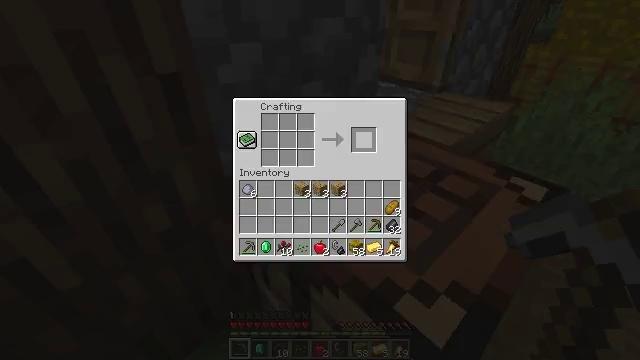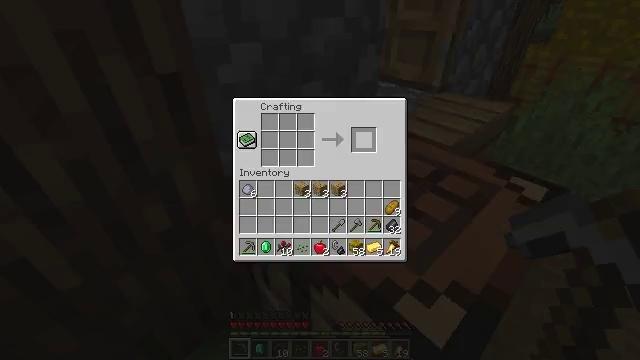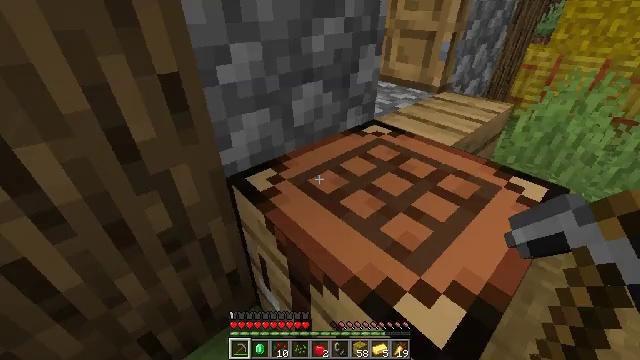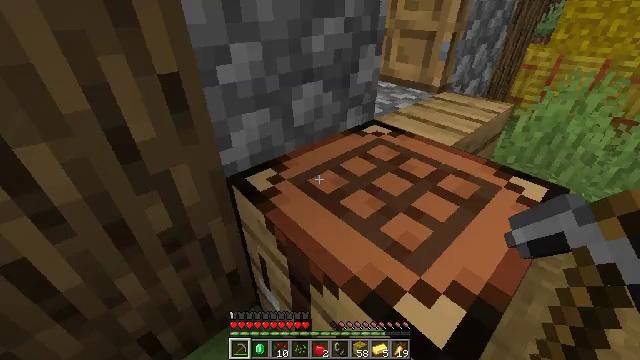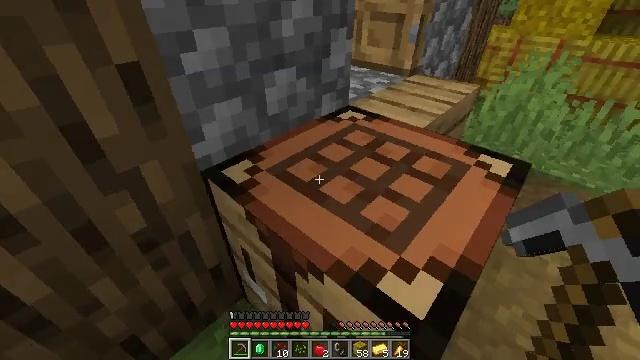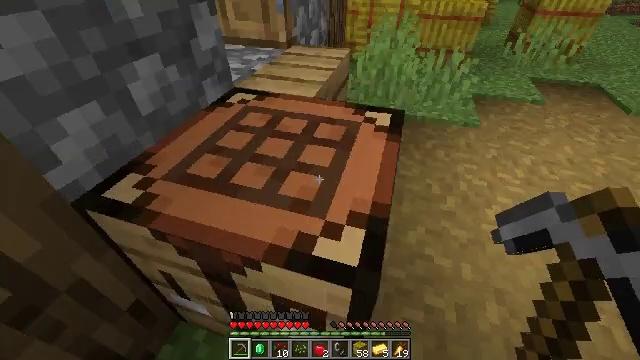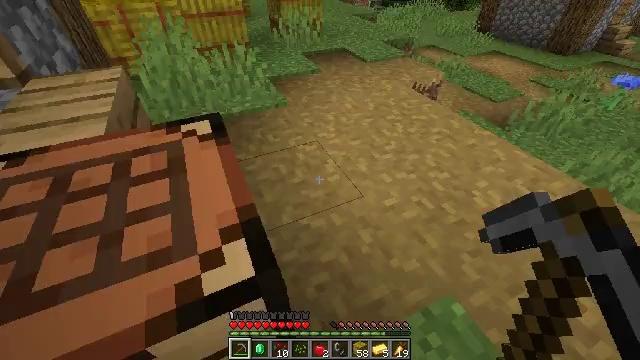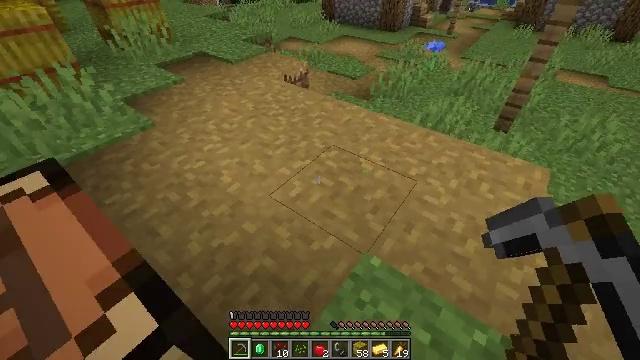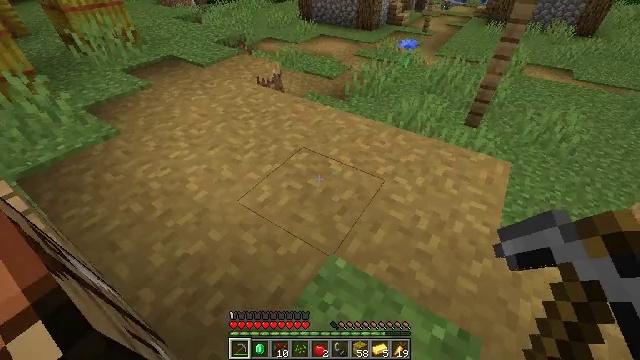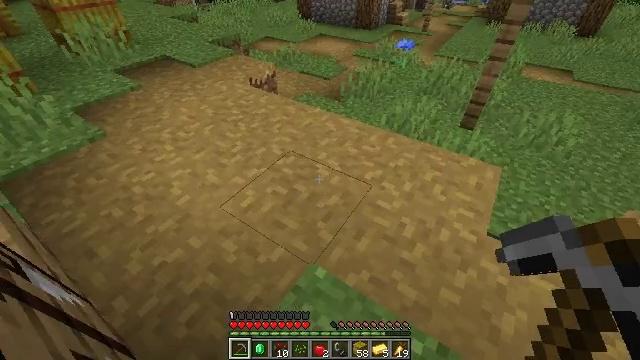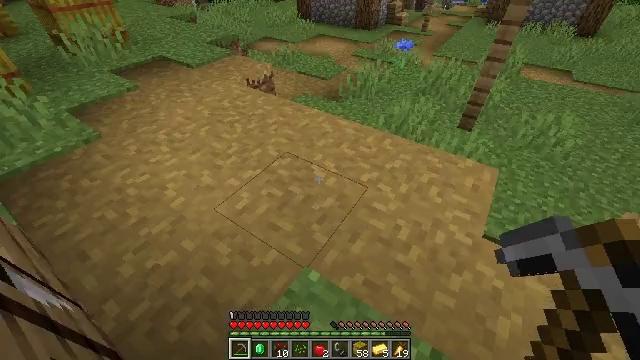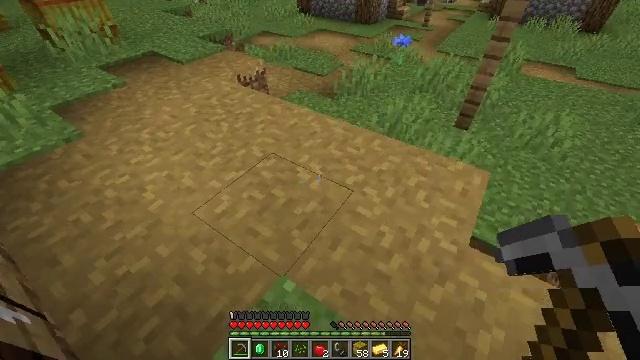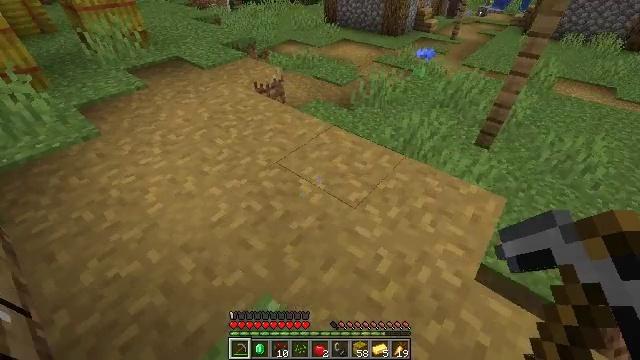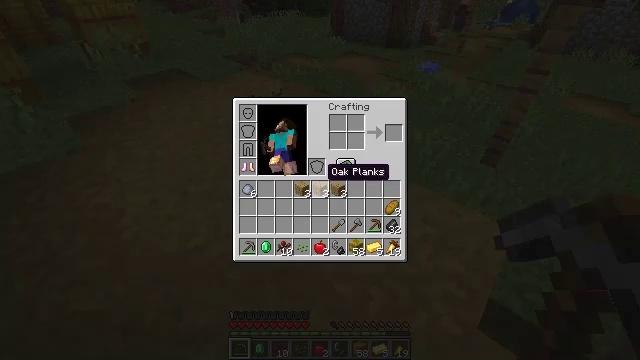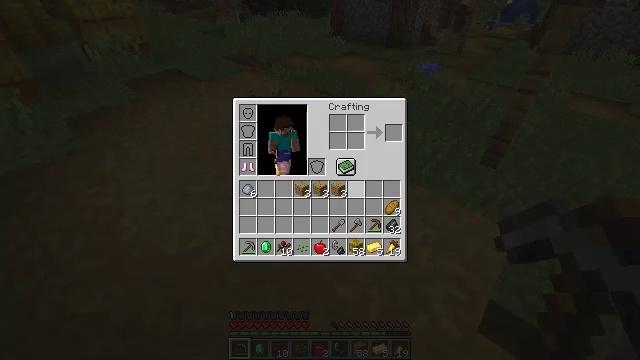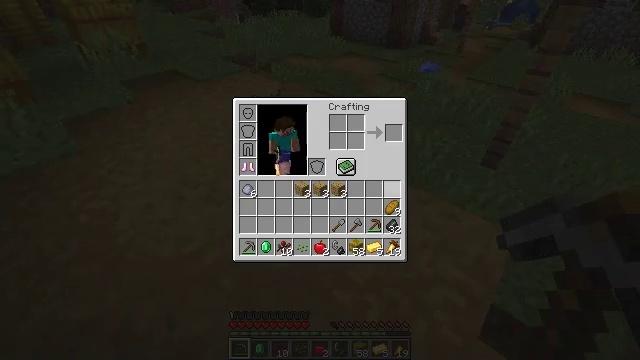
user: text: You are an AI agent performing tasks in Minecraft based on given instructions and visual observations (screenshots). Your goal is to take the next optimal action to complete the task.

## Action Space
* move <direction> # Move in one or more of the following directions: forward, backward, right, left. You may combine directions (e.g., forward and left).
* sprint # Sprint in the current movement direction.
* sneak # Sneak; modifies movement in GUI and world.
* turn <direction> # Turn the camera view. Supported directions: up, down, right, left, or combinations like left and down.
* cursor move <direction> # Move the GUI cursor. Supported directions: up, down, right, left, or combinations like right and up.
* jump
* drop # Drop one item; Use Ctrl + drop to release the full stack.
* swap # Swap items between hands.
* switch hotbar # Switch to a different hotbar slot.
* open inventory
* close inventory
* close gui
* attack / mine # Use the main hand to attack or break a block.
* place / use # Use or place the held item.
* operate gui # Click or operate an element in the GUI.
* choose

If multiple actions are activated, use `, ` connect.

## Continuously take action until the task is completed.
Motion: motion action
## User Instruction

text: Break the hay block to collect it.
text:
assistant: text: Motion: open gui
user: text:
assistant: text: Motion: no_op
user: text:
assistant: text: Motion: close gui
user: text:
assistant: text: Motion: turn right and down
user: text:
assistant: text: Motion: turn right and down
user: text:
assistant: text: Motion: turn right
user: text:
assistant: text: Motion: move right, turn right
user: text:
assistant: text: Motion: move right, turn right
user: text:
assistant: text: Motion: move forward and move right
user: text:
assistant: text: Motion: move forward and move right
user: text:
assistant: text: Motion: move forward and move right, turn down
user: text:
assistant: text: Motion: move forward, turn left and up
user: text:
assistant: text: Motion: move forward, turn left and up, open inventory
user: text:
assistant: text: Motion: move forward, cursor move right, open inventory
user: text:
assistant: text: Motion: cursor move right, open inventory
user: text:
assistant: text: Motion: sneak, cursor move right and down, open inventory
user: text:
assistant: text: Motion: sneak, cursor move right and down
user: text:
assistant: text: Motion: sneak
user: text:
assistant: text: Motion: sneak
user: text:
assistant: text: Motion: sneak, cursor move left and up
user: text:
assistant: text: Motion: sneak, cursor move left
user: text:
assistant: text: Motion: sneak
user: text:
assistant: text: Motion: sneak
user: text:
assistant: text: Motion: sneak
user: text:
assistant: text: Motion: sneak
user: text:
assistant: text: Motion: sneak
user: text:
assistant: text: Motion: sneak
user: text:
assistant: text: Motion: sneak, cursor move right
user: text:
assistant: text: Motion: sneak
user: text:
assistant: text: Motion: sneak